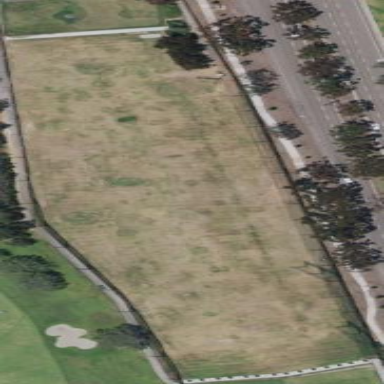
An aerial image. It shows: Grassy area used as driving range for golf.